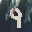
Label: 9